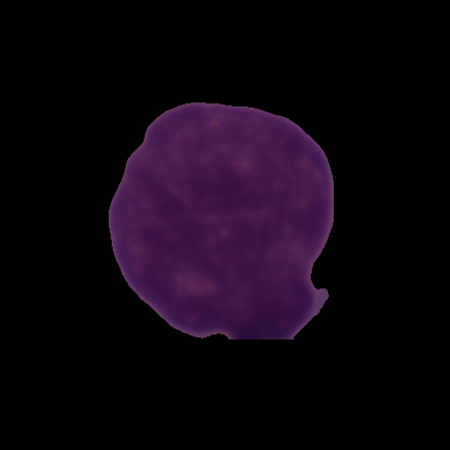
Label: cancer